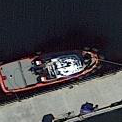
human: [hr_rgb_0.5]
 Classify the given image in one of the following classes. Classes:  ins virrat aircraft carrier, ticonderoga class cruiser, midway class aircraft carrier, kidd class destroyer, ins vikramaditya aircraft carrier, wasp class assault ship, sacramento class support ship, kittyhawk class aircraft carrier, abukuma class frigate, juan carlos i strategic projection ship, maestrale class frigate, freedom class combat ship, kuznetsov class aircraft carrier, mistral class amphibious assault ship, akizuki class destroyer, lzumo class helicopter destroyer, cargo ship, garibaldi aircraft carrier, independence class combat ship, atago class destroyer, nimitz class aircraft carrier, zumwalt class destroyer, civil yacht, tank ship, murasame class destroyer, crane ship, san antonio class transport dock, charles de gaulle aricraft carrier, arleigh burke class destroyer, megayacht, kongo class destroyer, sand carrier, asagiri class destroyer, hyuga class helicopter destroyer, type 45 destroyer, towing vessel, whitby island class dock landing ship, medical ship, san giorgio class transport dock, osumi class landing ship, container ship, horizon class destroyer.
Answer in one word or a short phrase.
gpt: Towing vessel